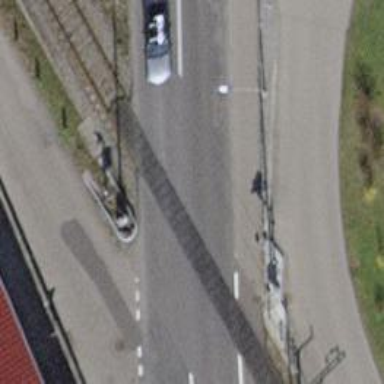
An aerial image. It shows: Level crossing on the railway with lights and double half barrier.